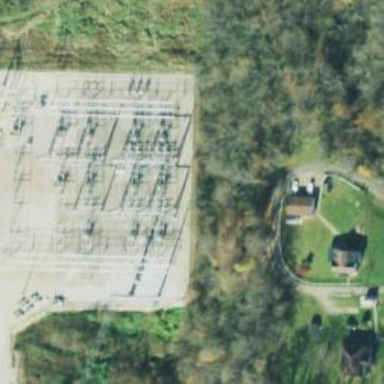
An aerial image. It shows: Switch used for power control.